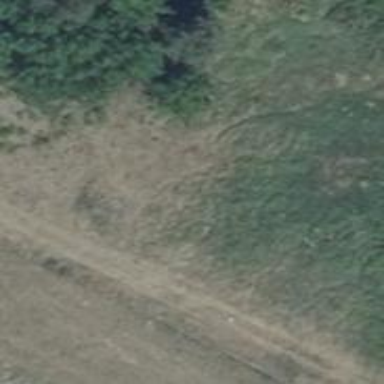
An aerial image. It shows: Hunting stand.